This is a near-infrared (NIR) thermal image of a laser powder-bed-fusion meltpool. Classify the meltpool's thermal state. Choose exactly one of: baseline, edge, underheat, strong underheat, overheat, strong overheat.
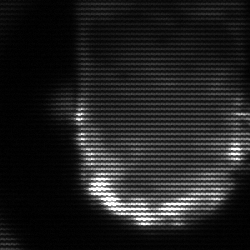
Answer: baseline